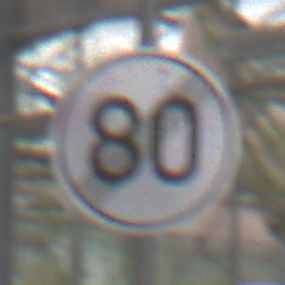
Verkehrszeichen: EndeGeschwindigkeit80
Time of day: Midday
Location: Roofed (Special)
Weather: Overcast
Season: NotSpecified
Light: Natural